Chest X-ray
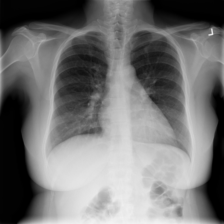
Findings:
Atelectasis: negative
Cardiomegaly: negative
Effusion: negative
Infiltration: negative
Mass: negative
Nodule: negative
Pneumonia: positive
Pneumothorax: negative
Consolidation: negative
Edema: negative
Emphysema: negative
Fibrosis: negative
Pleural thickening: negative
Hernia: negative